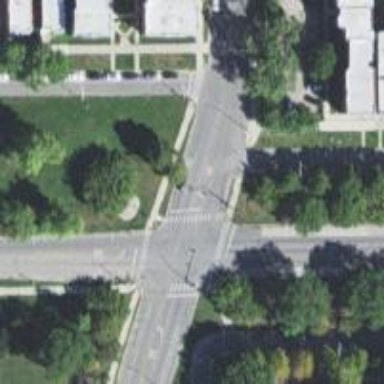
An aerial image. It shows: Footway located on traffic island.